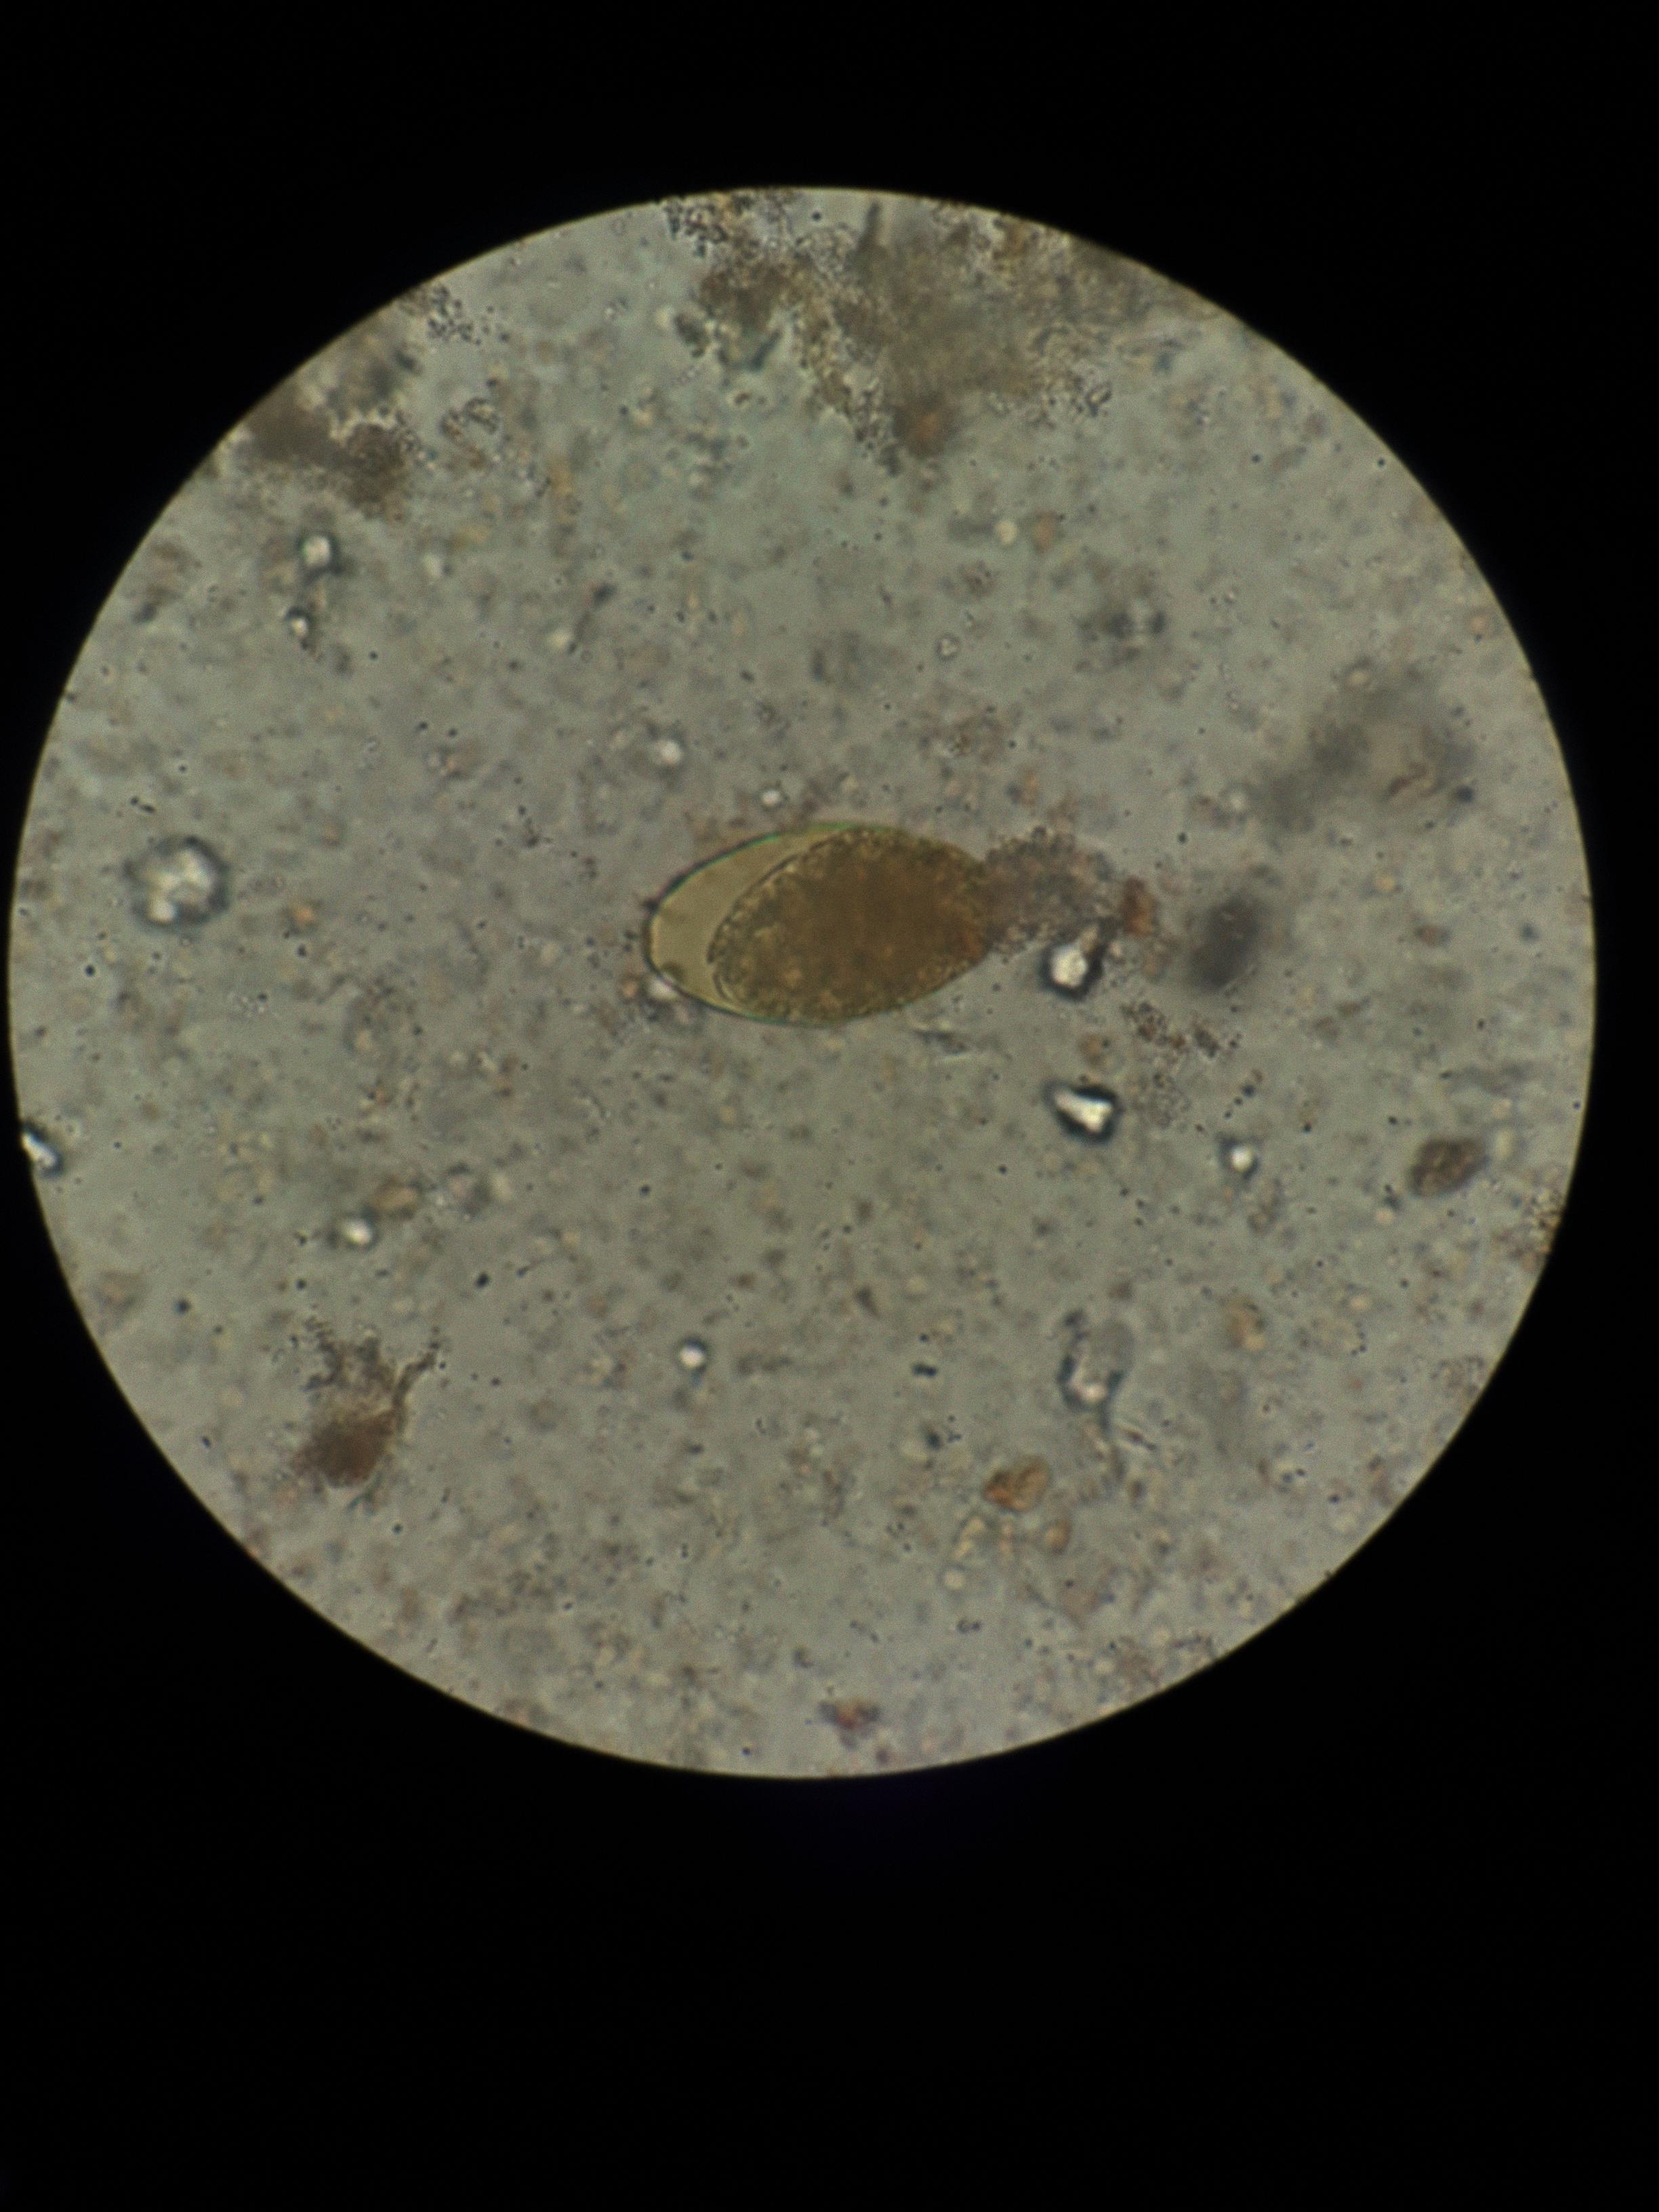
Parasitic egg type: Fasciolopsis buski